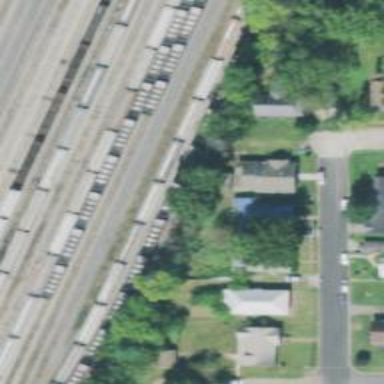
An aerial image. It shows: Railway yard.